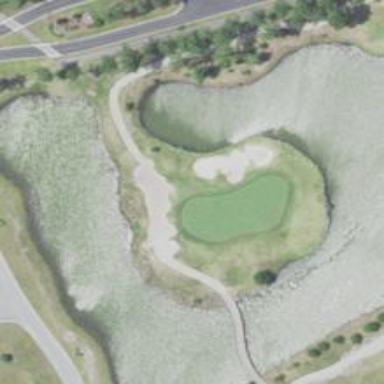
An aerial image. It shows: Golf hole.